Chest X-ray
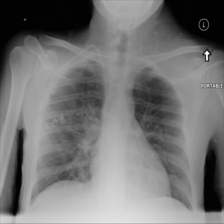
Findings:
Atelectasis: negative
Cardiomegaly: negative
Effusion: negative
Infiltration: positive
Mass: negative
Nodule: negative
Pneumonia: negative
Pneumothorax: negative
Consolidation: negative
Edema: positive
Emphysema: negative
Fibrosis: negative
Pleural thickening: negative
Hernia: negative